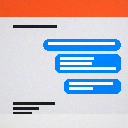
Screen state: on